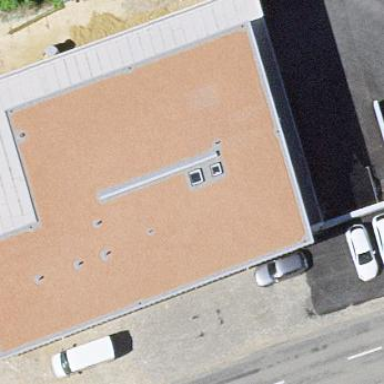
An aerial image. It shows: Commercial building.